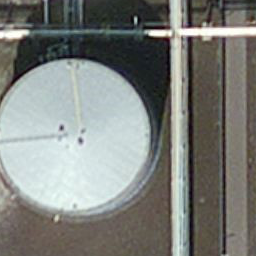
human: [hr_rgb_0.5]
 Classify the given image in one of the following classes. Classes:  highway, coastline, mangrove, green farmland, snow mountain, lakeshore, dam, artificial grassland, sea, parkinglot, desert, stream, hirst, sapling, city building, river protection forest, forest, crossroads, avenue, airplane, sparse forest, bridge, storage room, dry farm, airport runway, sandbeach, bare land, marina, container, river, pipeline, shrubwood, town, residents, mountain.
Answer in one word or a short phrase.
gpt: storage room